Interaction volume radius: 10 \u00c5
Interaction volume height: 45 \u00c5
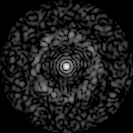
Disorder parameter: 0.8338